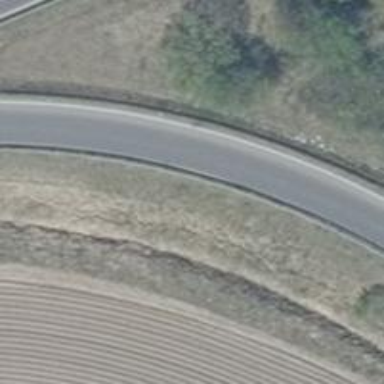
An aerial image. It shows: Trunk link highway.